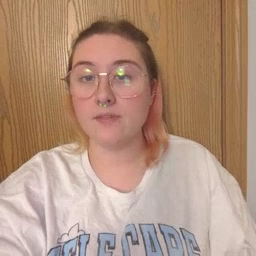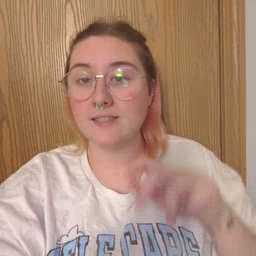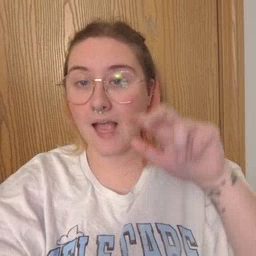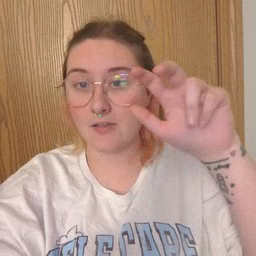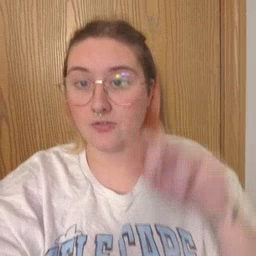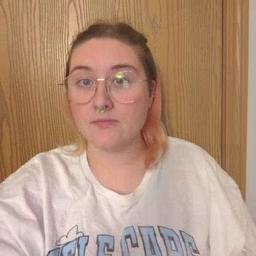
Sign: stairs